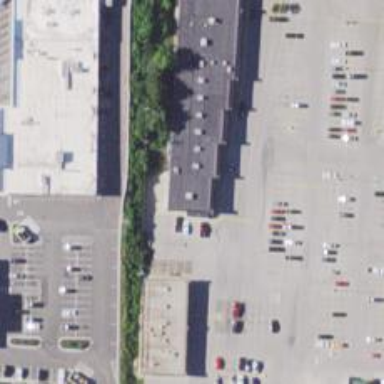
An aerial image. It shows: Car rental facility.